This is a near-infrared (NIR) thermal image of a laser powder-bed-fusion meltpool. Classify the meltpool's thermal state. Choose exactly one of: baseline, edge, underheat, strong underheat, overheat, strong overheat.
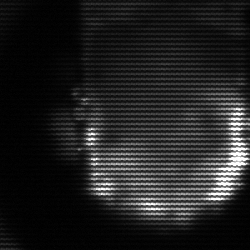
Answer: baseline